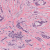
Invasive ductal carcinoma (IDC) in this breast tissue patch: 1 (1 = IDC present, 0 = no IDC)